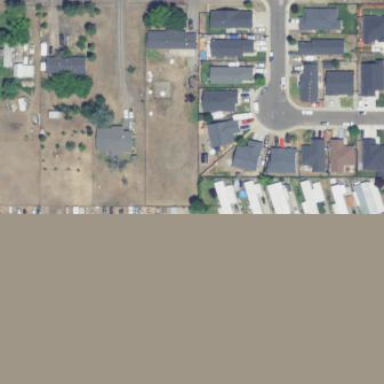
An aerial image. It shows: Residential area known as trailer park.